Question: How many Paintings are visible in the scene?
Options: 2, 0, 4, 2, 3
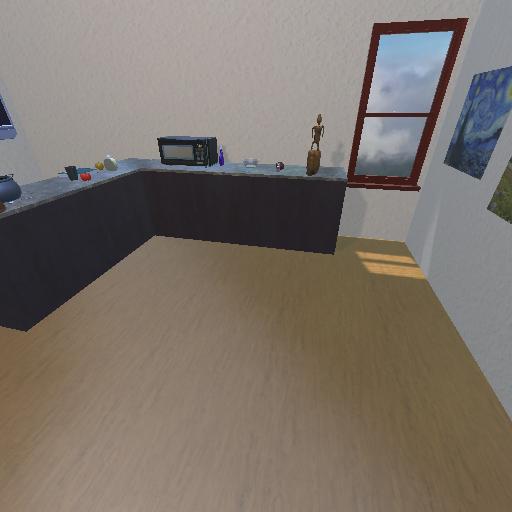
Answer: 2